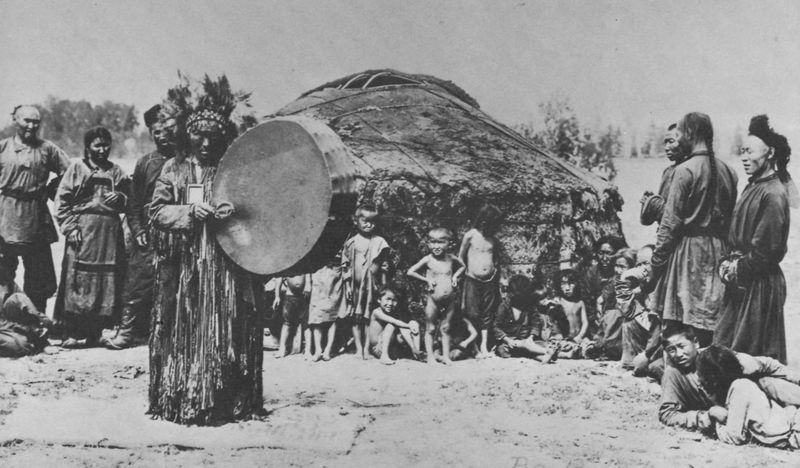
Titel: Ein sojotischer (oder tuwinischer) Schamane bei der Arbeit
Künstler: Russischer Photograph
Standort: Hamburg
Institution: Hamburgisches Museum für Völkerkunde
Schlagwörter: hand, himmel, weiß, frauen, landschaft, menschen, frisur, grau, kleid, licht, männer, schwarz, dach, teppich, arm, federn, instrument, erde, stamm, hütte, sonne, boden, gewand, haare, familie, kinder, fell, russland, afrika, klein, platz, zopf, foto, fotografie, photographie, schild, asien, staub, volk, trommel, photo, afrikaner, felle, federschmuck, häuptling, indianer, südamerika, primitive, mongolen, eingeborene, hungerbauch